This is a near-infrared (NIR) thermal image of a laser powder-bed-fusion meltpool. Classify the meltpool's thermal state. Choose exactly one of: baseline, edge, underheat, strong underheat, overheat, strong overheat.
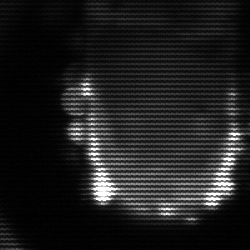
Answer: baseline